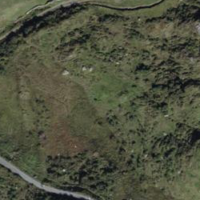
EUNIS habitat code: 24
Species observed at this site:
Rhododendron ferrugineum